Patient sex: M
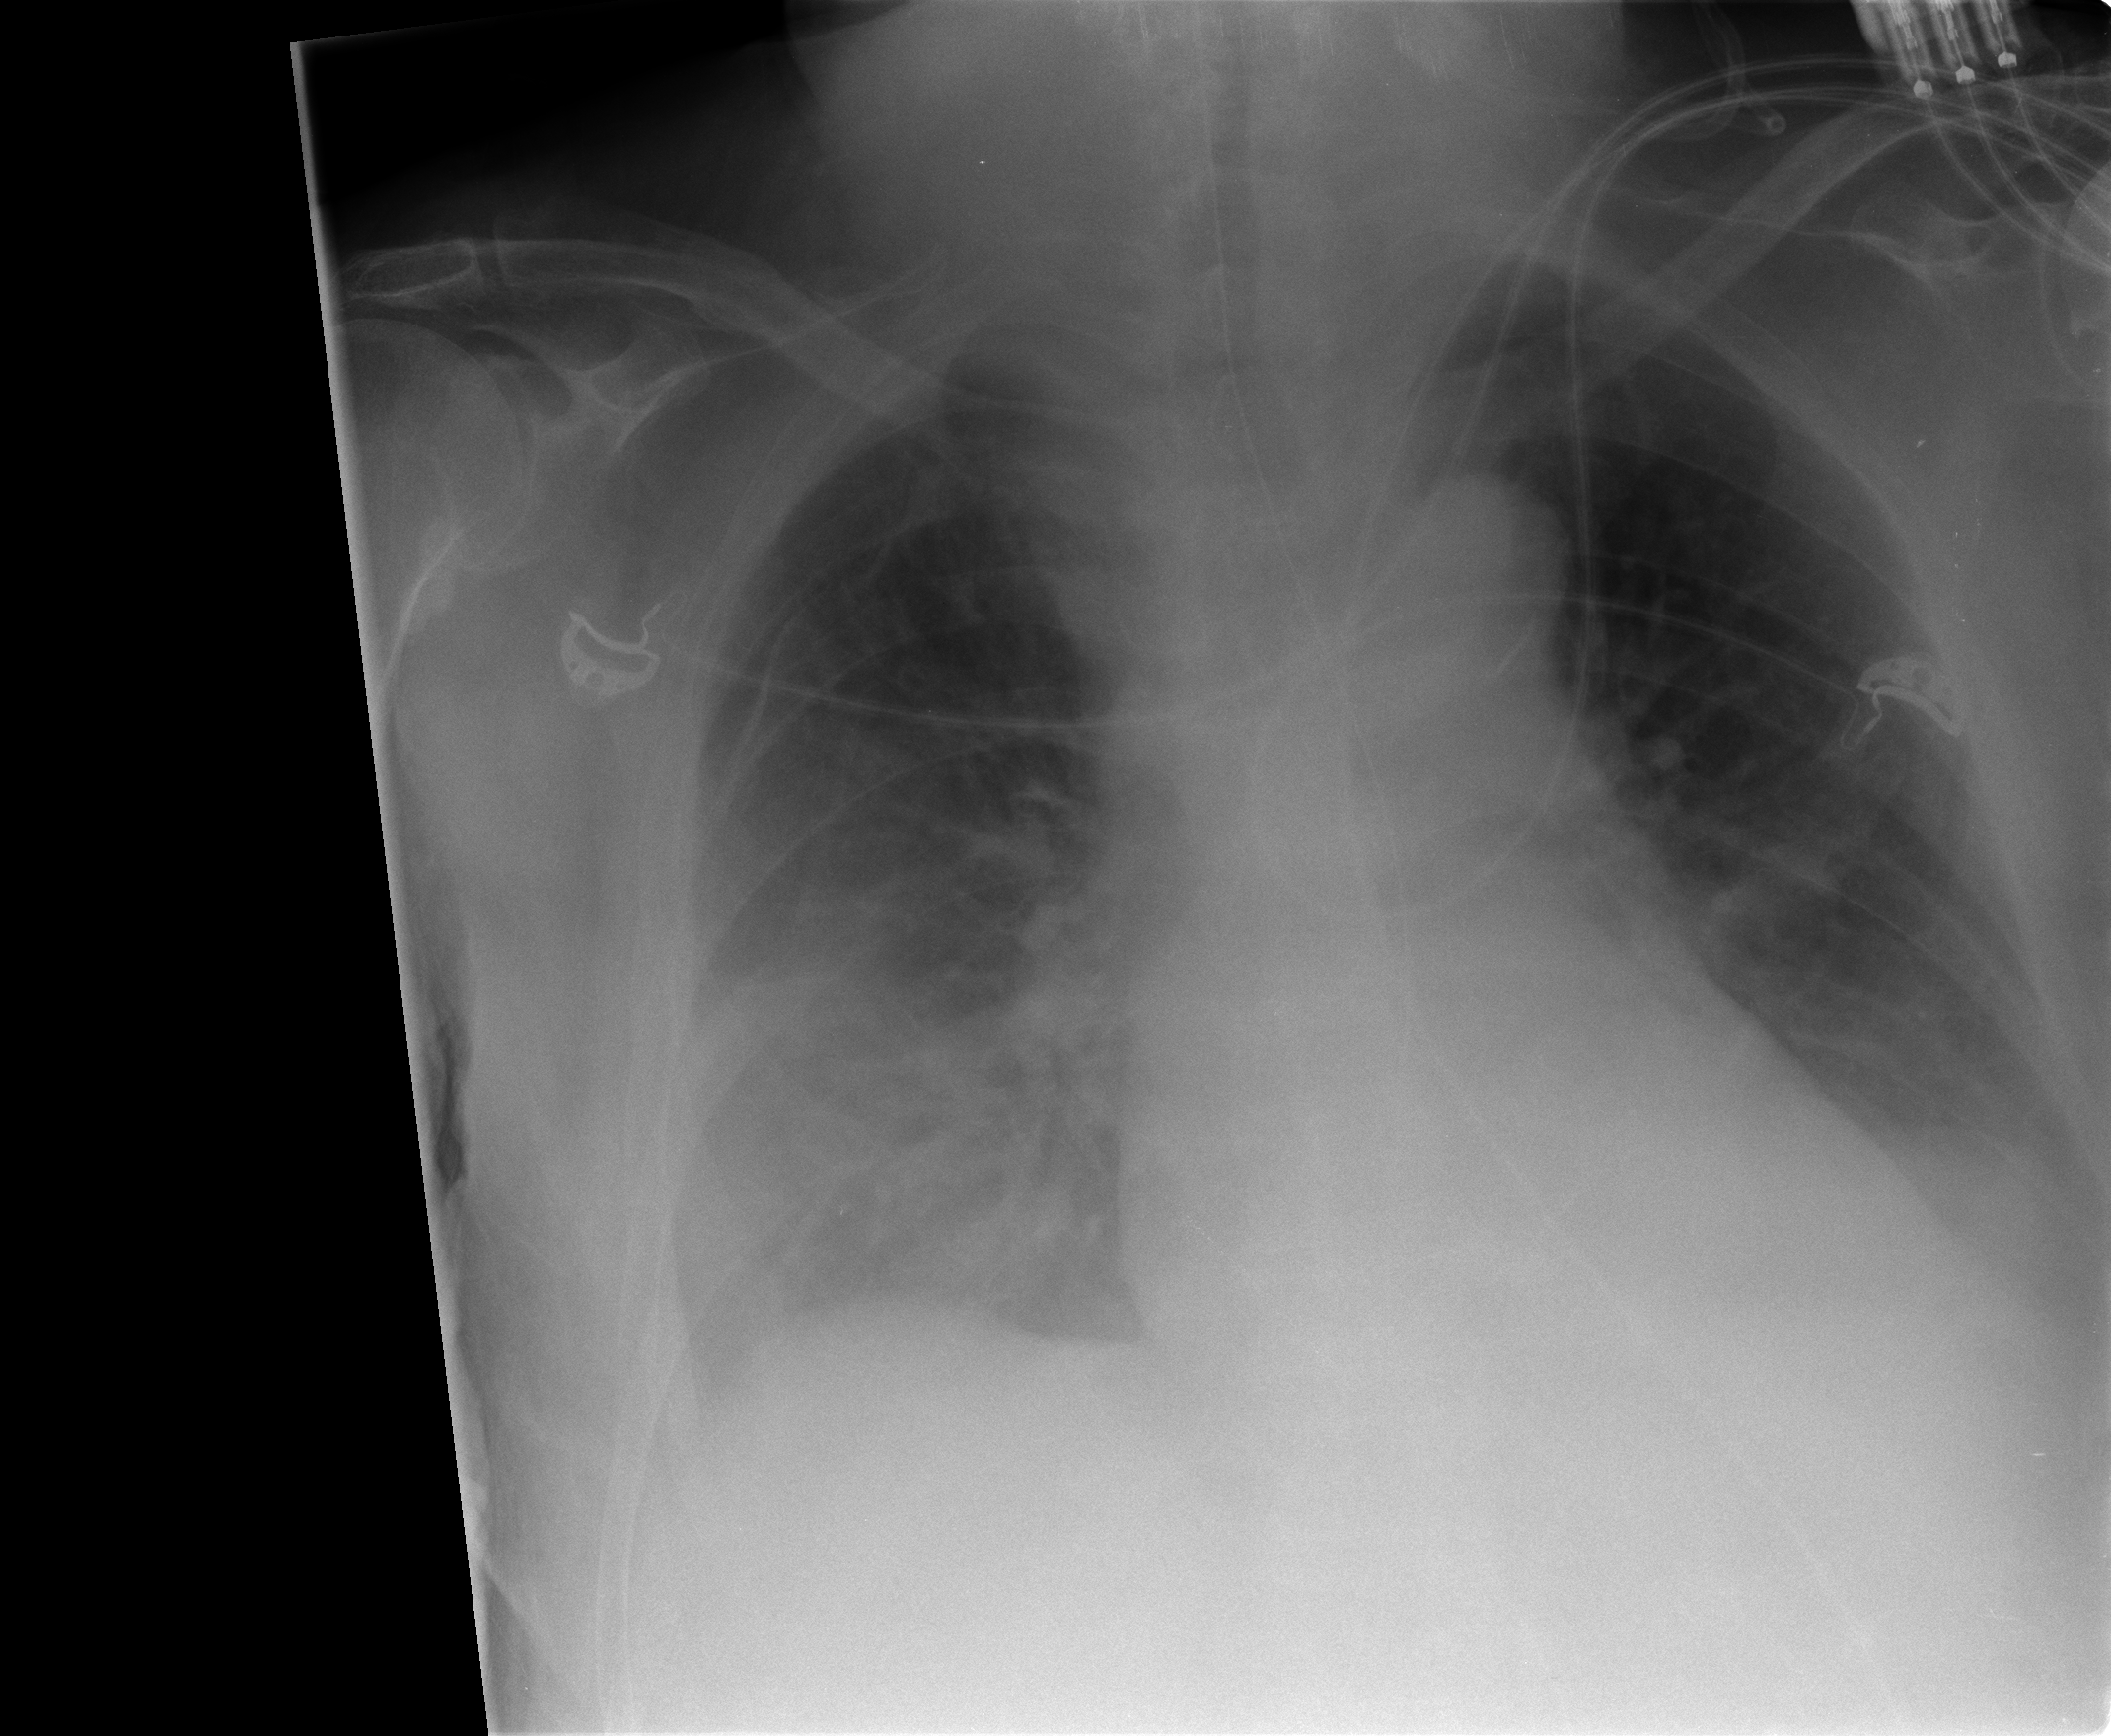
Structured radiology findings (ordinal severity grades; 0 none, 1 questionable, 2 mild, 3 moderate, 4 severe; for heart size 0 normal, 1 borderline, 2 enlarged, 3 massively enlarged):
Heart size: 2
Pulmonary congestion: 3
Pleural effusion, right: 3
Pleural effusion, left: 2
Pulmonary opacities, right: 2
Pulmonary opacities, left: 2
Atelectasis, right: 3
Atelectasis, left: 2